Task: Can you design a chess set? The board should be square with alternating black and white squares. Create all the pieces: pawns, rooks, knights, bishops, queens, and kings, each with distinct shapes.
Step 2355:
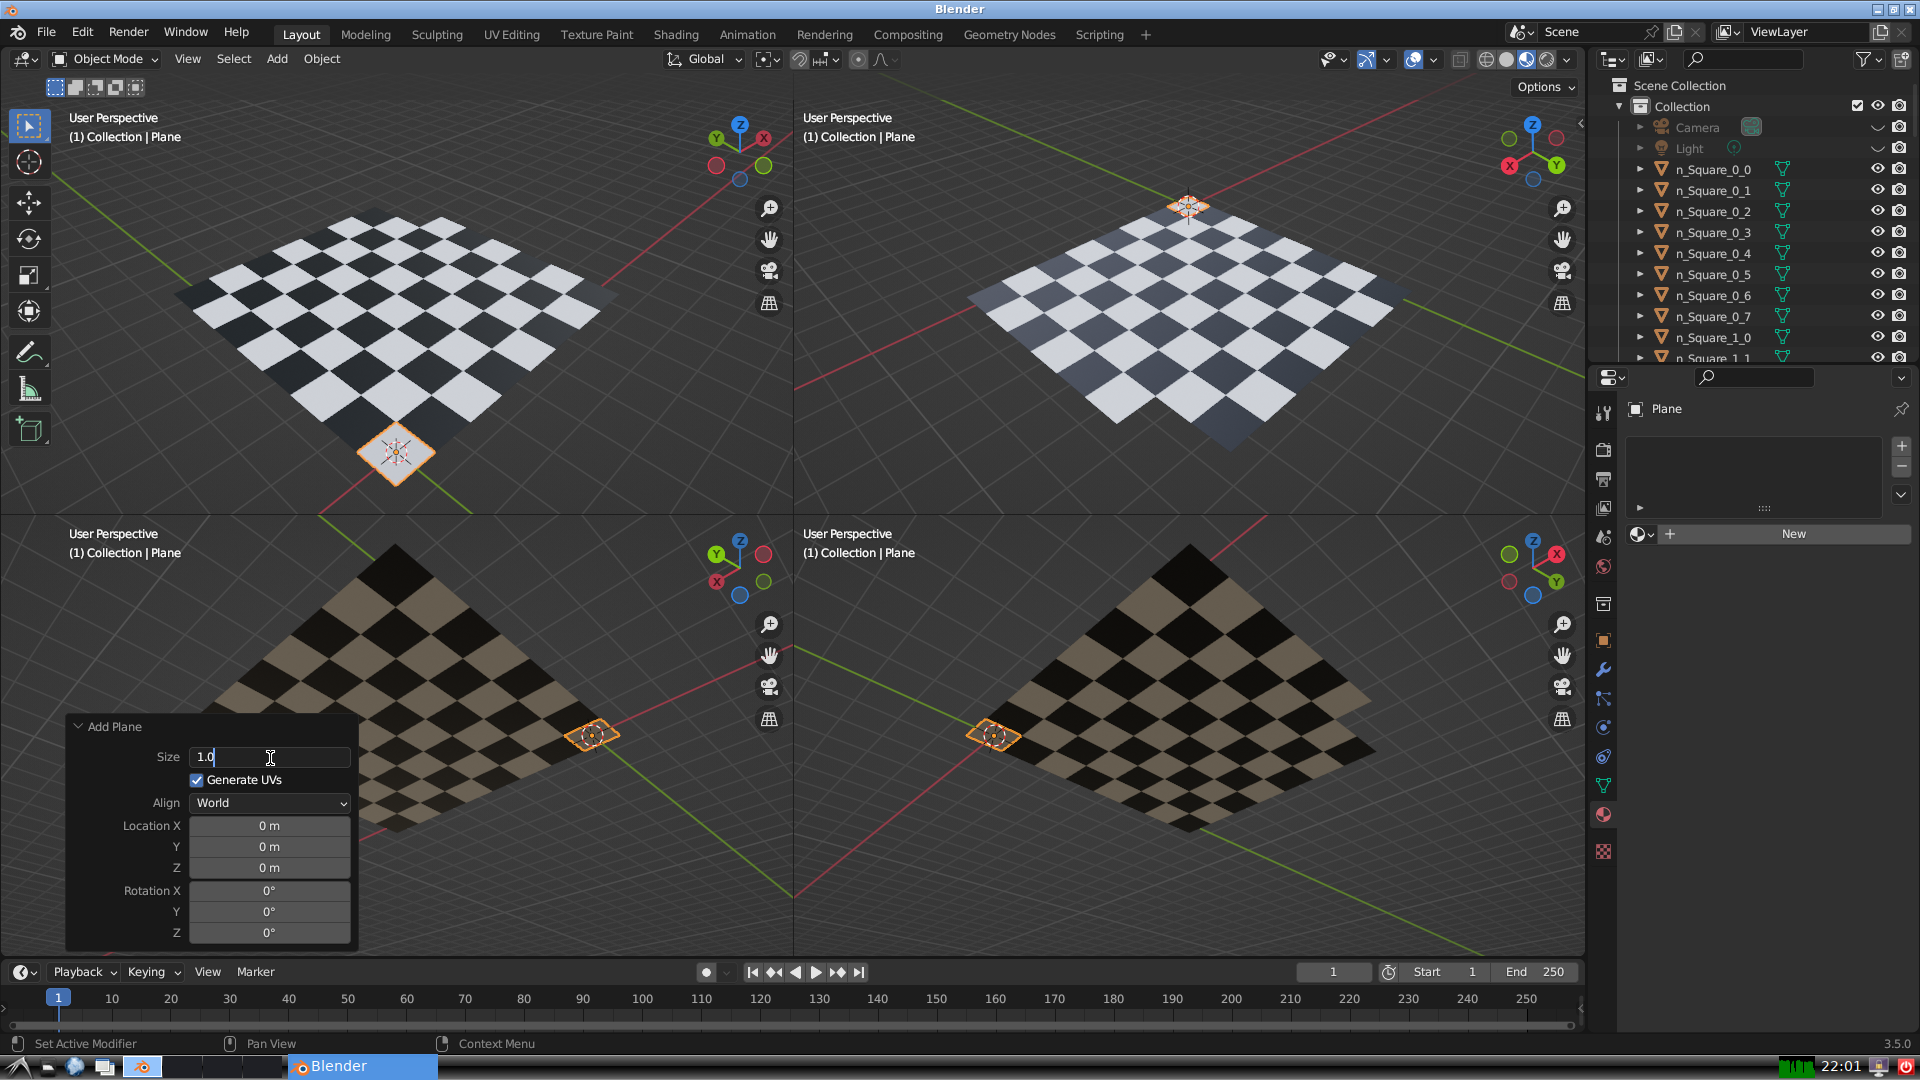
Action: {"key_press": ['Return']}